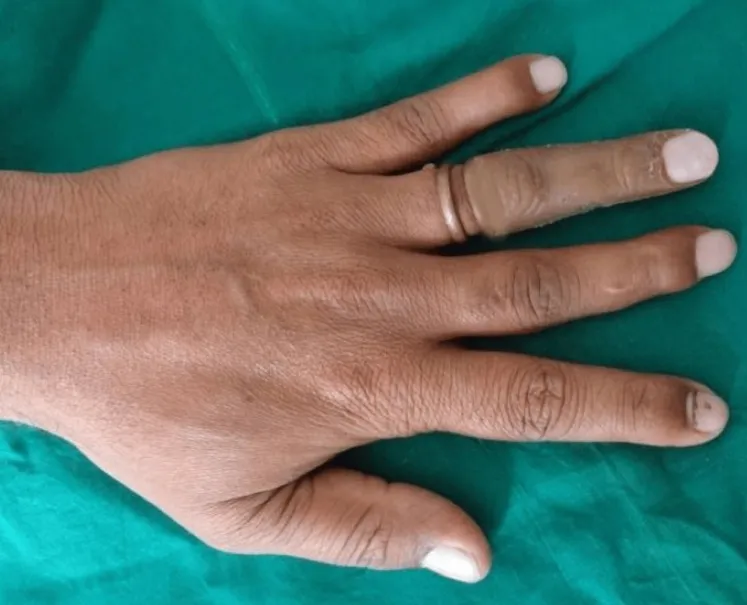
Final prosthesis - dorsal aspect.
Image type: medical_photograph (skin_photograph)